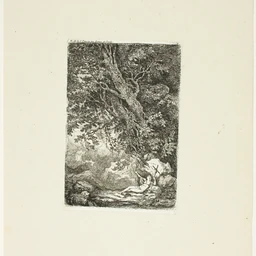
Title: Mary Magdalene as a Penitent
Artist: Étienne de Lavallée-Poussin
Caption: mary magdalene as a penitent, etching, paper (fiber product), print, prints and drawing, étienne de lavallée-poussin, a work made of etching on off-white laid paper, laid down on cream laid paper, prints and drawings, art institute of chicago